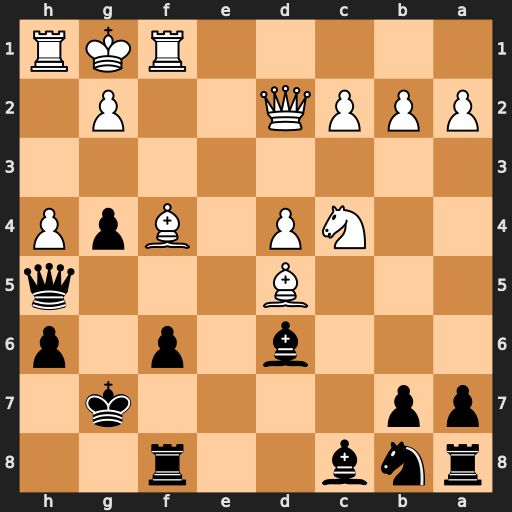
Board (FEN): rnb2r2/pp4k1/3b1p1p/3B3q/2NP1BpP/8/PPPQ2P1/5RKR
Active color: b
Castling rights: -
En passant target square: -
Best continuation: Bxf4 Qxf4 Qxd5